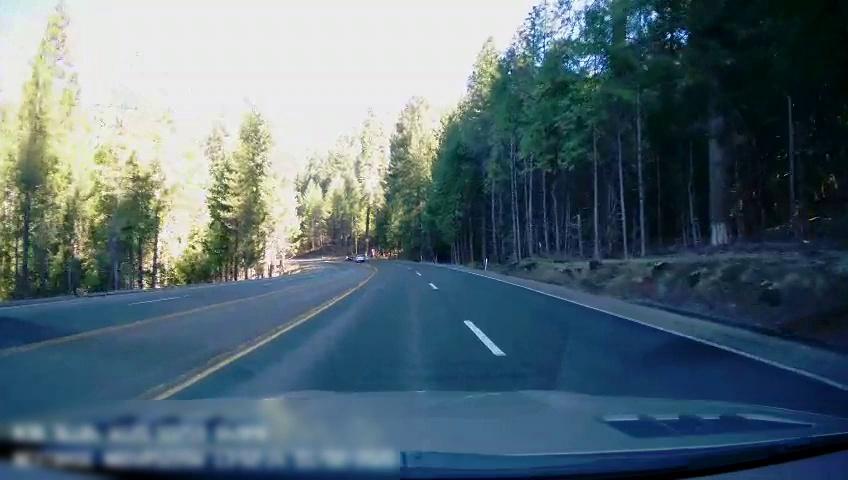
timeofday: Day
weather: Sunny
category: Drivable Space
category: Vehicles | SUV
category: Lanes | Current Lane
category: Lanes | Alternate Lane
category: Lanes | Current Lane
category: Lanes | Alternate Lane
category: Lanes | Opposite Lane
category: Lanes | Opposite Lane
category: Lanes | Opposite Lane